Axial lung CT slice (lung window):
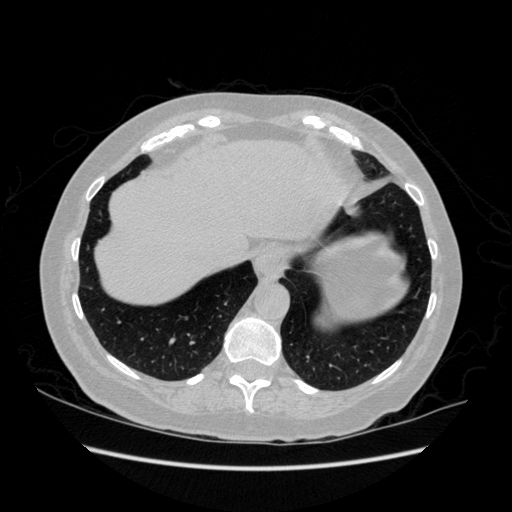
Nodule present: no